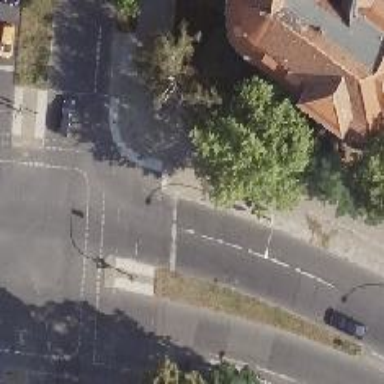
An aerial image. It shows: Road with traffic signals controlling the flow of traffic.